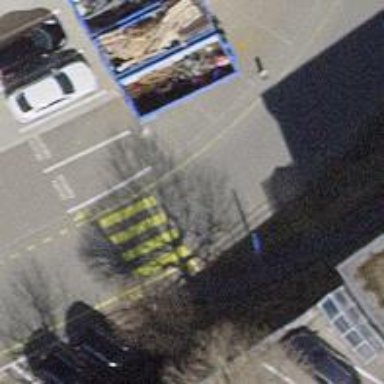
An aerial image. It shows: Zebra crossing on the road.